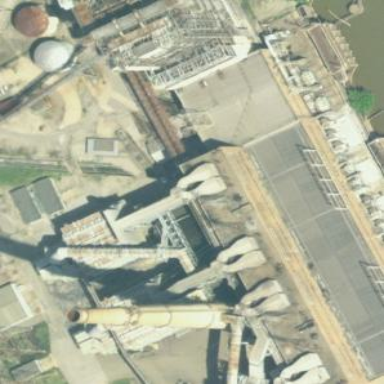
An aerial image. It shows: Industrial area featuring coal power plant that generates electricity.